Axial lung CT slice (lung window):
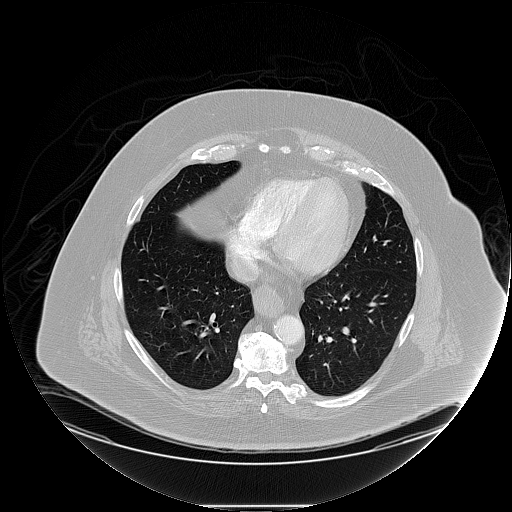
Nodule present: no